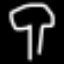
Label: mushroom